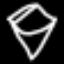
Label: diamond